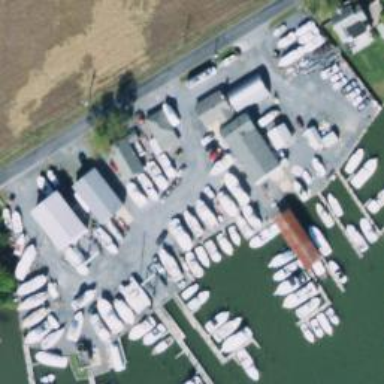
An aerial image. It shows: Boat storage area.